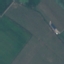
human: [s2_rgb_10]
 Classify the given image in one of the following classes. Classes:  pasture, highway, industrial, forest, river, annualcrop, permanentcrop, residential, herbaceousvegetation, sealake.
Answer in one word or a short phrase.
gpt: Pasture